Question: I am completely new to linux. Recently installed eclipse with the adt bundle but when i launch it it throws the following exception:

I have tried many things mentioned on different forums like adding sdk paths to the environment variables but it didnt work for me.
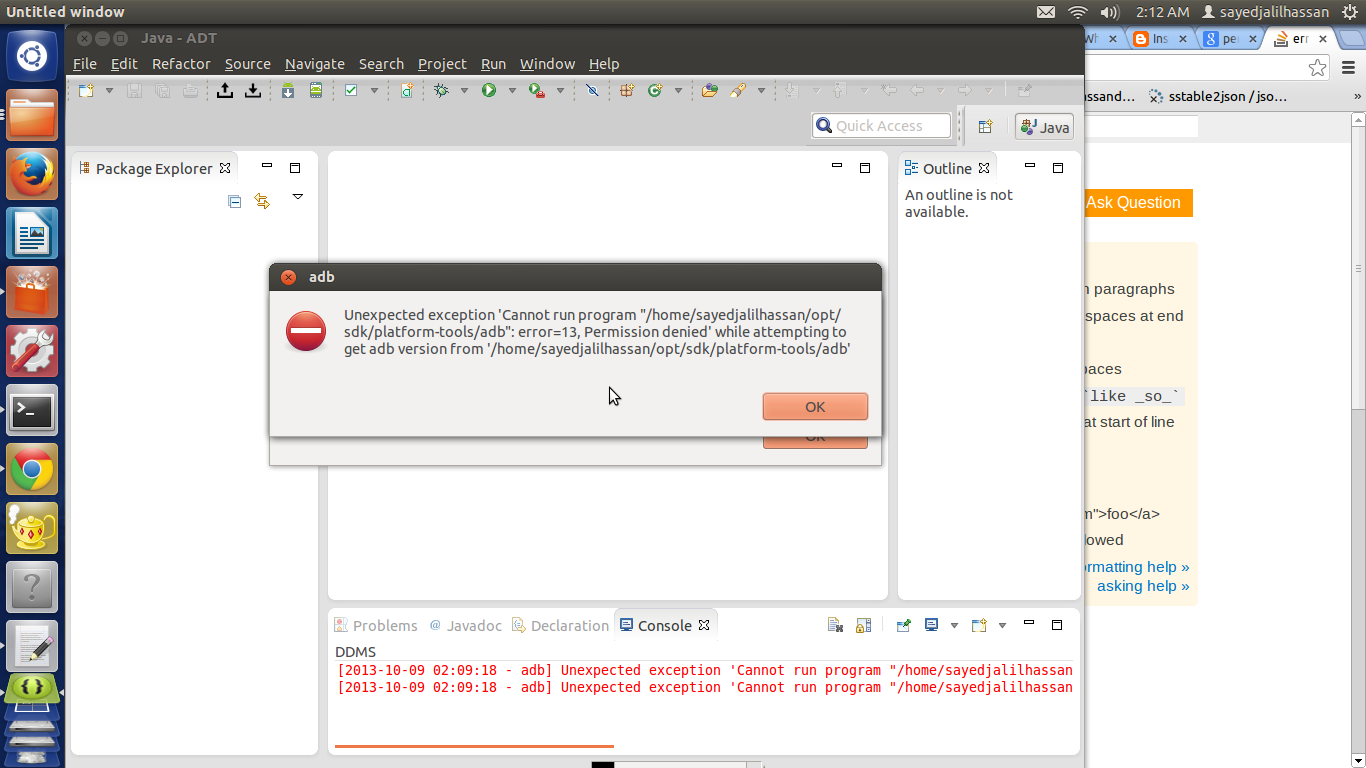
Answer: As part of solution:
1) Check that you can get adb version by typing 'adb version' in console.
1.1) Check that you are using same adb in eclipse and in console if #1 is working. Type 'which adb' in console and compare path to adb with path to adb in Eclipse.
2) Open 'AVD manager' and check that android tools are installed.
3) Check path
4) Check that 'adb' wasn't installed by other user, or check execution rights.
Solution that helped:
install IA32 if you are using 64 bit architecture.
'